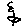
Label: flower